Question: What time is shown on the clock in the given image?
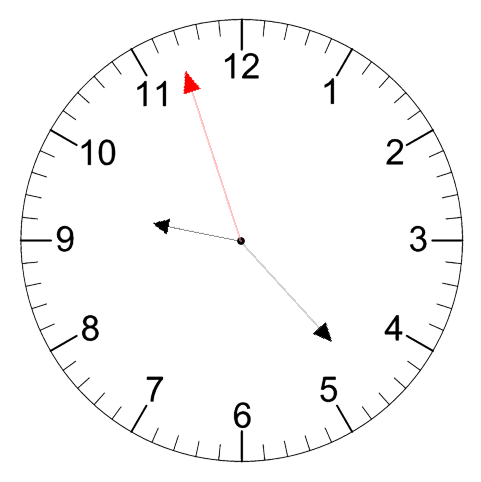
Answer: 09:22:57